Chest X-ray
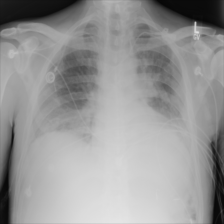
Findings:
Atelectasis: positive
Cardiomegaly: negative
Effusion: positive
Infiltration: positive
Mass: negative
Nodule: negative
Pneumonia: negative
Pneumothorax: negative
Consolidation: negative
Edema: negative
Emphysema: negative
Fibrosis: negative
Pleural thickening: negative
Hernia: negative